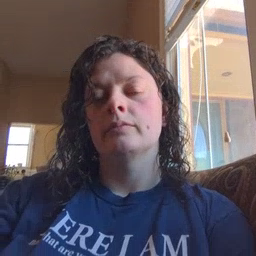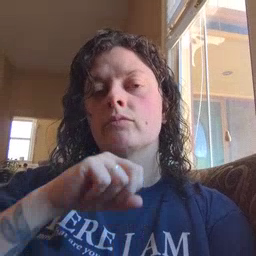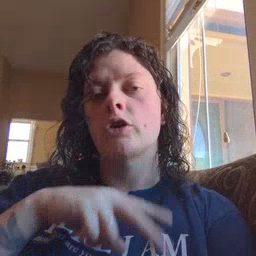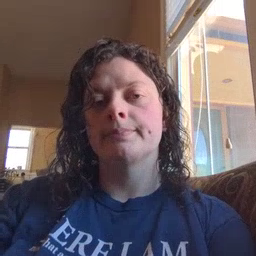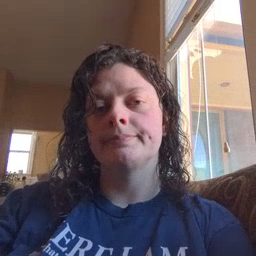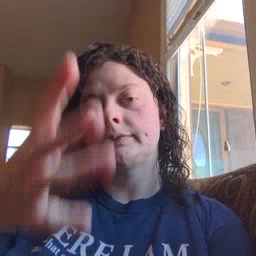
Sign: frog